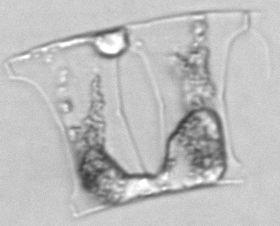
Label: Eucampia